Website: lowes
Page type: review-order
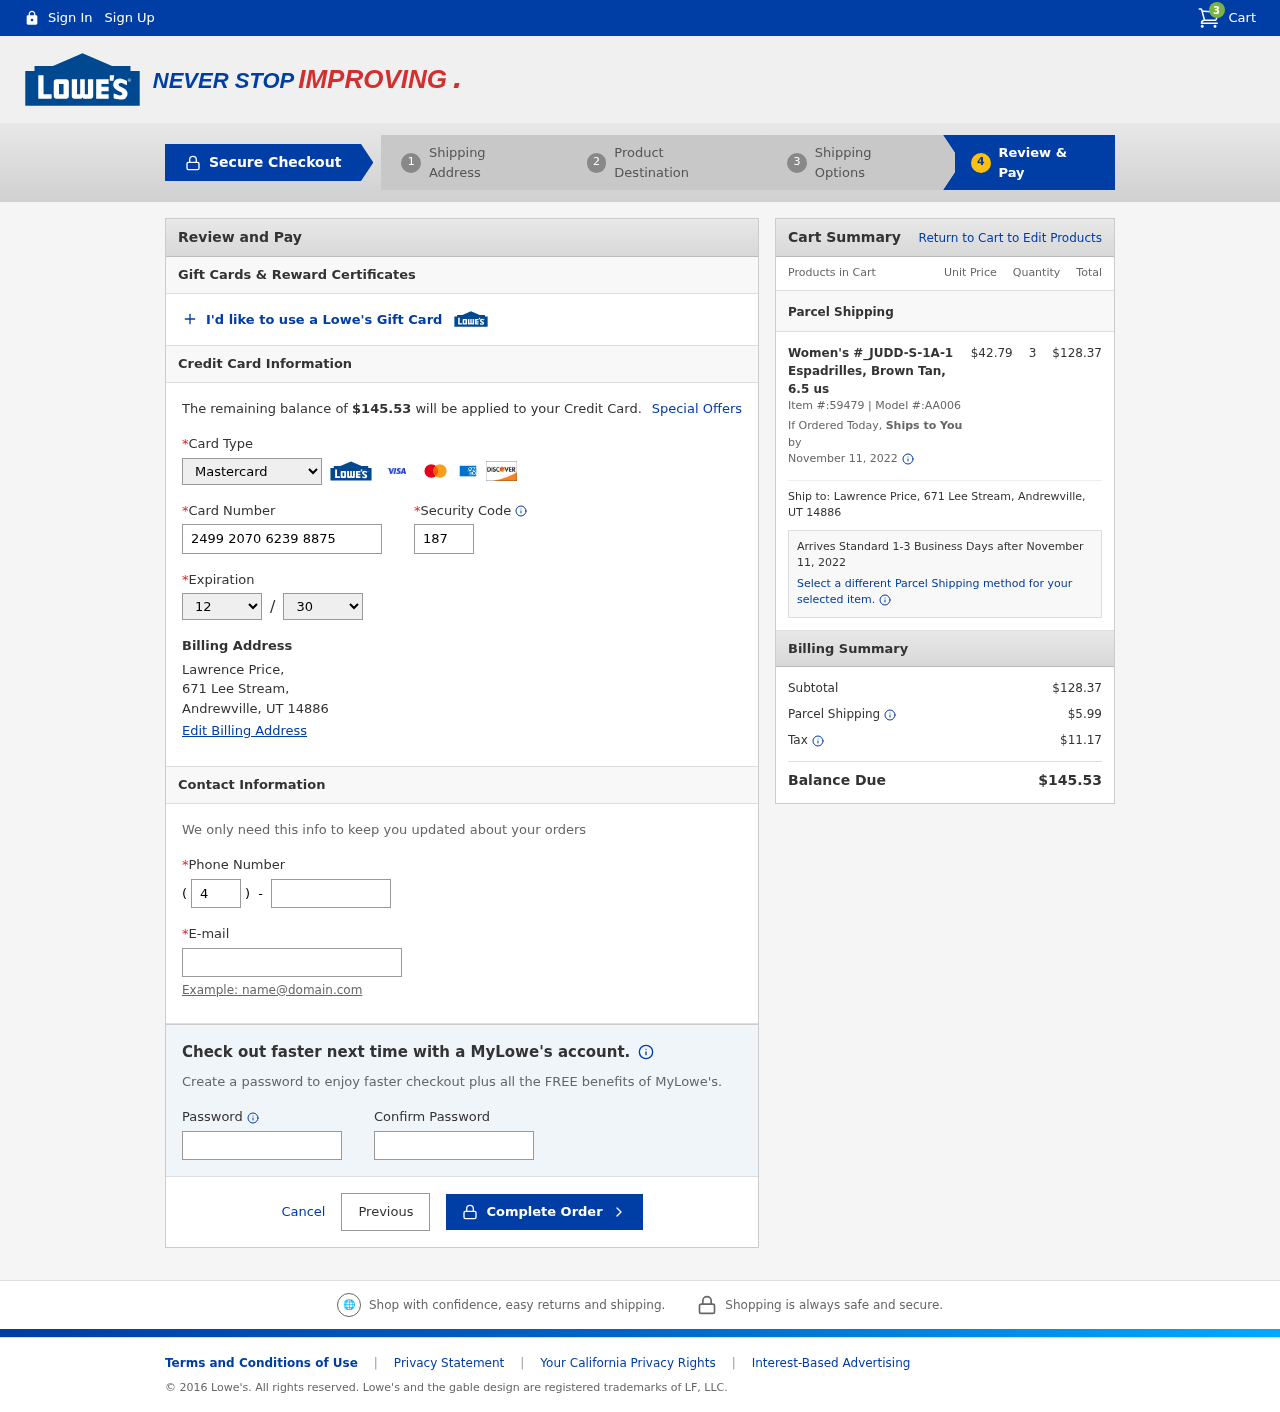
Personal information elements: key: PII_CARD_CVV
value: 187
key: PII_CARD_EXPIRY_MONTH
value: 12
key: PII_CARD_EXPIRY_YEAR
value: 30
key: PII_CARD_NUMBER
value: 2499 2070 6239 8875
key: PII_CARD_TYPE
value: Mastercard
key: PII_CITY
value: Andrewville
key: PII_EMAIL
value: lawrenceprice@hotmail.com
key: PII_FULLNAME
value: Lawrence Price,
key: PII_PHONE
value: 4993216699
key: PII_PHONE_AREA
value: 499
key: PII_POSTCODE
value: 14886
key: PII_STATE_ABBR
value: UT
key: PII_STREET
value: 671 Lee Stream,
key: PII_FULLNAME2
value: Lawrence Price
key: PII_STREET2
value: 671 Lee Stream
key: PII_CITY_STATE_ZIP2
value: Andrewville, UT 14886
Product elements: key: PRODUCT1_NAME
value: Women's #_JUDD-S-1A-1 Espadrilles, Brown Tan, 6.5 us
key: PRODUCT1_PRICE
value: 42.79
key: PRODUCT1_QUANTITY
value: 3
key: PRODUCT1_ITEM_NUMBER
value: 59479
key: PRODUCT1_MODEL_NUMBER
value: AA006
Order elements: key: ORDER_NUM_ITEMS
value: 3
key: ORDER_TOTAL
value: $145.53
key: ORDER_SHIPPING_DATE
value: November 11, 2022
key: ORDER_SUBTOTAL
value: $128.37
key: ORDER_SHIPPING_DATE2
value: November 11, 2022
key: ORDER_SUBTOTAL2
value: $128.37
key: ORDER_SHIPPING_COST
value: $5.99
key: ORDER_TAX
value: $11.17